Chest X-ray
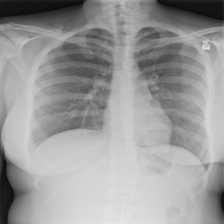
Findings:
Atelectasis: negative
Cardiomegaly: negative
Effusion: negative
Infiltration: negative
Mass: negative
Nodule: negative
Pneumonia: negative
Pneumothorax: negative
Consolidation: negative
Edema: negative
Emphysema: negative
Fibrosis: negative
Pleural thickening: negative
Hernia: negative